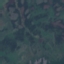
Land use / land cover: HerbaceousVegetation